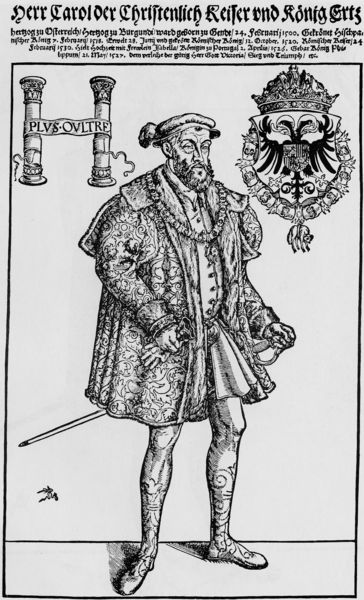
Titel: Bildnis von Karl V
Künstler: Lucas d.Ä. Cranach
Institution: (Seriendruck)
Schlagwörter: adler, dunkel, feder, hand, körper, mann, schatten, weiß, grau, handschuh, handschuhe, hell, hut, licht, nase, ohr, schmuck, schwarz, stirn, säulen, blick, gürtel, tier, rock, alt, bart, hemd, kappe, mütze, arm, arme, augen, falten, gesicht, kragen, mensch, pelz, rahmen, stehen, vollbart, bild, bildnis, hals, herr, hände, portrait, porträt, signatur, figur, gewand, mantel, reich, adel, kinn, krone, lippen, renaissance, stock, beine, fell, holzschnitt, schrift, wangen, schuhe, kette, grafik, graphik, rand, kaiser, könig, inschrift, verzierung, deutsch, strumpf, bauch, knie, knöpfe, griff, strümpfe, lamm, buch, linie, druck, lithographie, schwarzweiss, schraffur, holzstich, radierung, stich, barrett, seite, illustration, schwert, säbel, text, buchstabe, buchstaben, waffe, degen, manschetten, orden, stiefel, herrscher, schritt, ritter, brokat, typen, ganzfigur, rolle, wappen, mittel, barett, runzeln, dreiviertelporträt, christlich, dolch, mittelalter, strumpfhose, wams, schriftrolle, karl, spielbein, standbein, bemalung, kupferstich, fraktur, letter, altdeutsch, dünne beine, insignien, würde, herakles, russisch, latein, maximilian, motto, karl der große, regent, schriftrollen, heinrich, doppeladler, christ, holbein, tassel, plus, doppelkopfadler, reichsadler, karl v, ordenskette, vlies, carolus, adeler, deutsches, figr, flies, habsburger, heiliges römisches reich, kaiser karl v., plus ultra, ponderation, sethen, unterbiss, vliesorden, wittelsbacher, kaiser karl, vliess, m, 16., karl 5, adle´rd, heinric, schöne beine